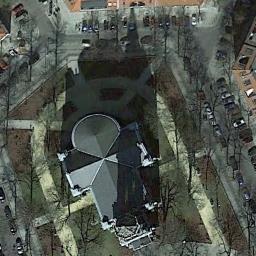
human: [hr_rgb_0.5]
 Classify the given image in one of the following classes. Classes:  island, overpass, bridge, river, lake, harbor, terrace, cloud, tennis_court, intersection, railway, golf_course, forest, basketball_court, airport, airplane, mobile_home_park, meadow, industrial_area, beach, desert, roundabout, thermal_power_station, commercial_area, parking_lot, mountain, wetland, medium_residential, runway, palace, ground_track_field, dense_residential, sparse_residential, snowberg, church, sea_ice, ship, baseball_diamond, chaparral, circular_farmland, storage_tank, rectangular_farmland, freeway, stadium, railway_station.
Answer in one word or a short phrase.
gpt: church